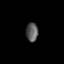
Tissue: prostate
Cell type: T cells
Senescence score: 0.3198
Nuclear area (px): 219
Mean DAPI intensity: 90.169